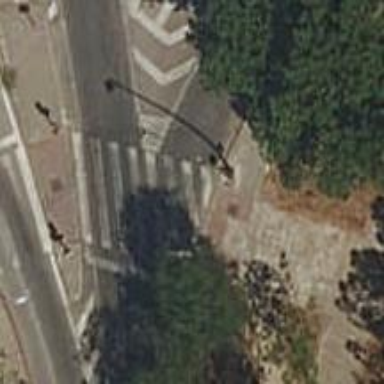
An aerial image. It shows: Traffic signals at road crossing.